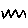
Label: zigzag